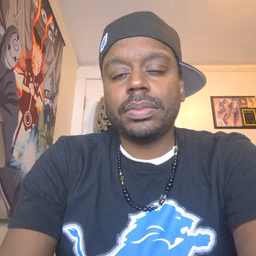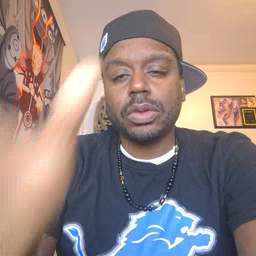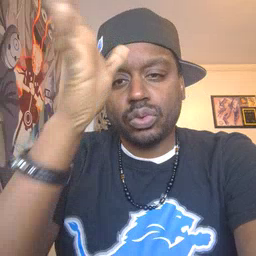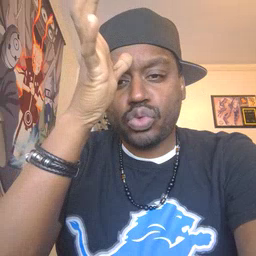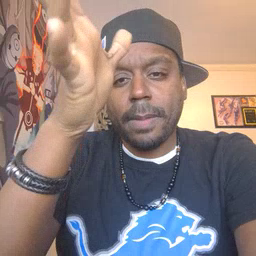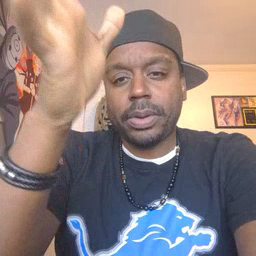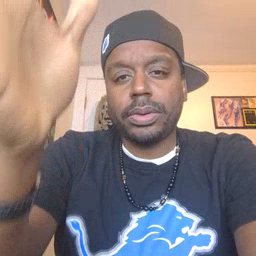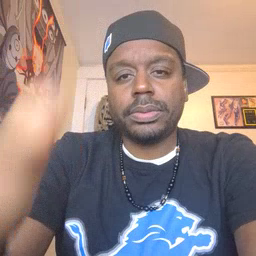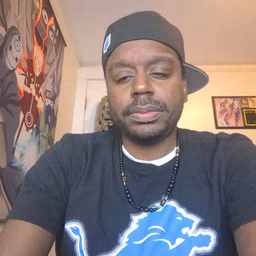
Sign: grandpa